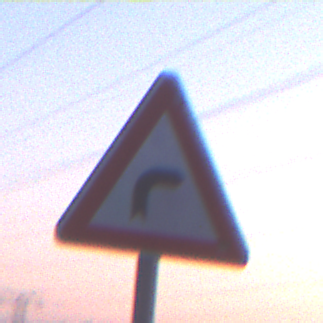
Verkehrszeichen: KurveRechts
Umgebung: Outdoor, Nature
Tageszeit: SunriseSunset
Wetter: Clear
Licht: Natural
Jahreszeit: NotSpecified
Kontrast: LowContrast